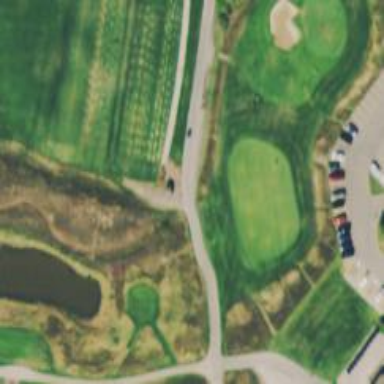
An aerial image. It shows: Well-maintained path used as golf cart path. The tracktype is grade1.